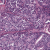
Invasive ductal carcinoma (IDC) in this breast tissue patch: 1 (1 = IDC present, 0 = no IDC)